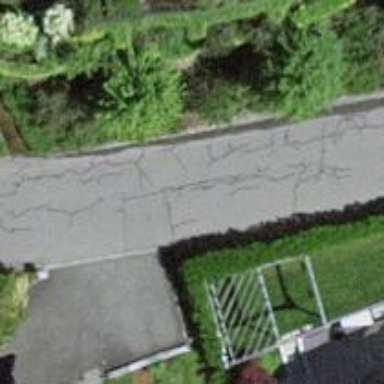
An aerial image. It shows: Paved residential road.